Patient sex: F
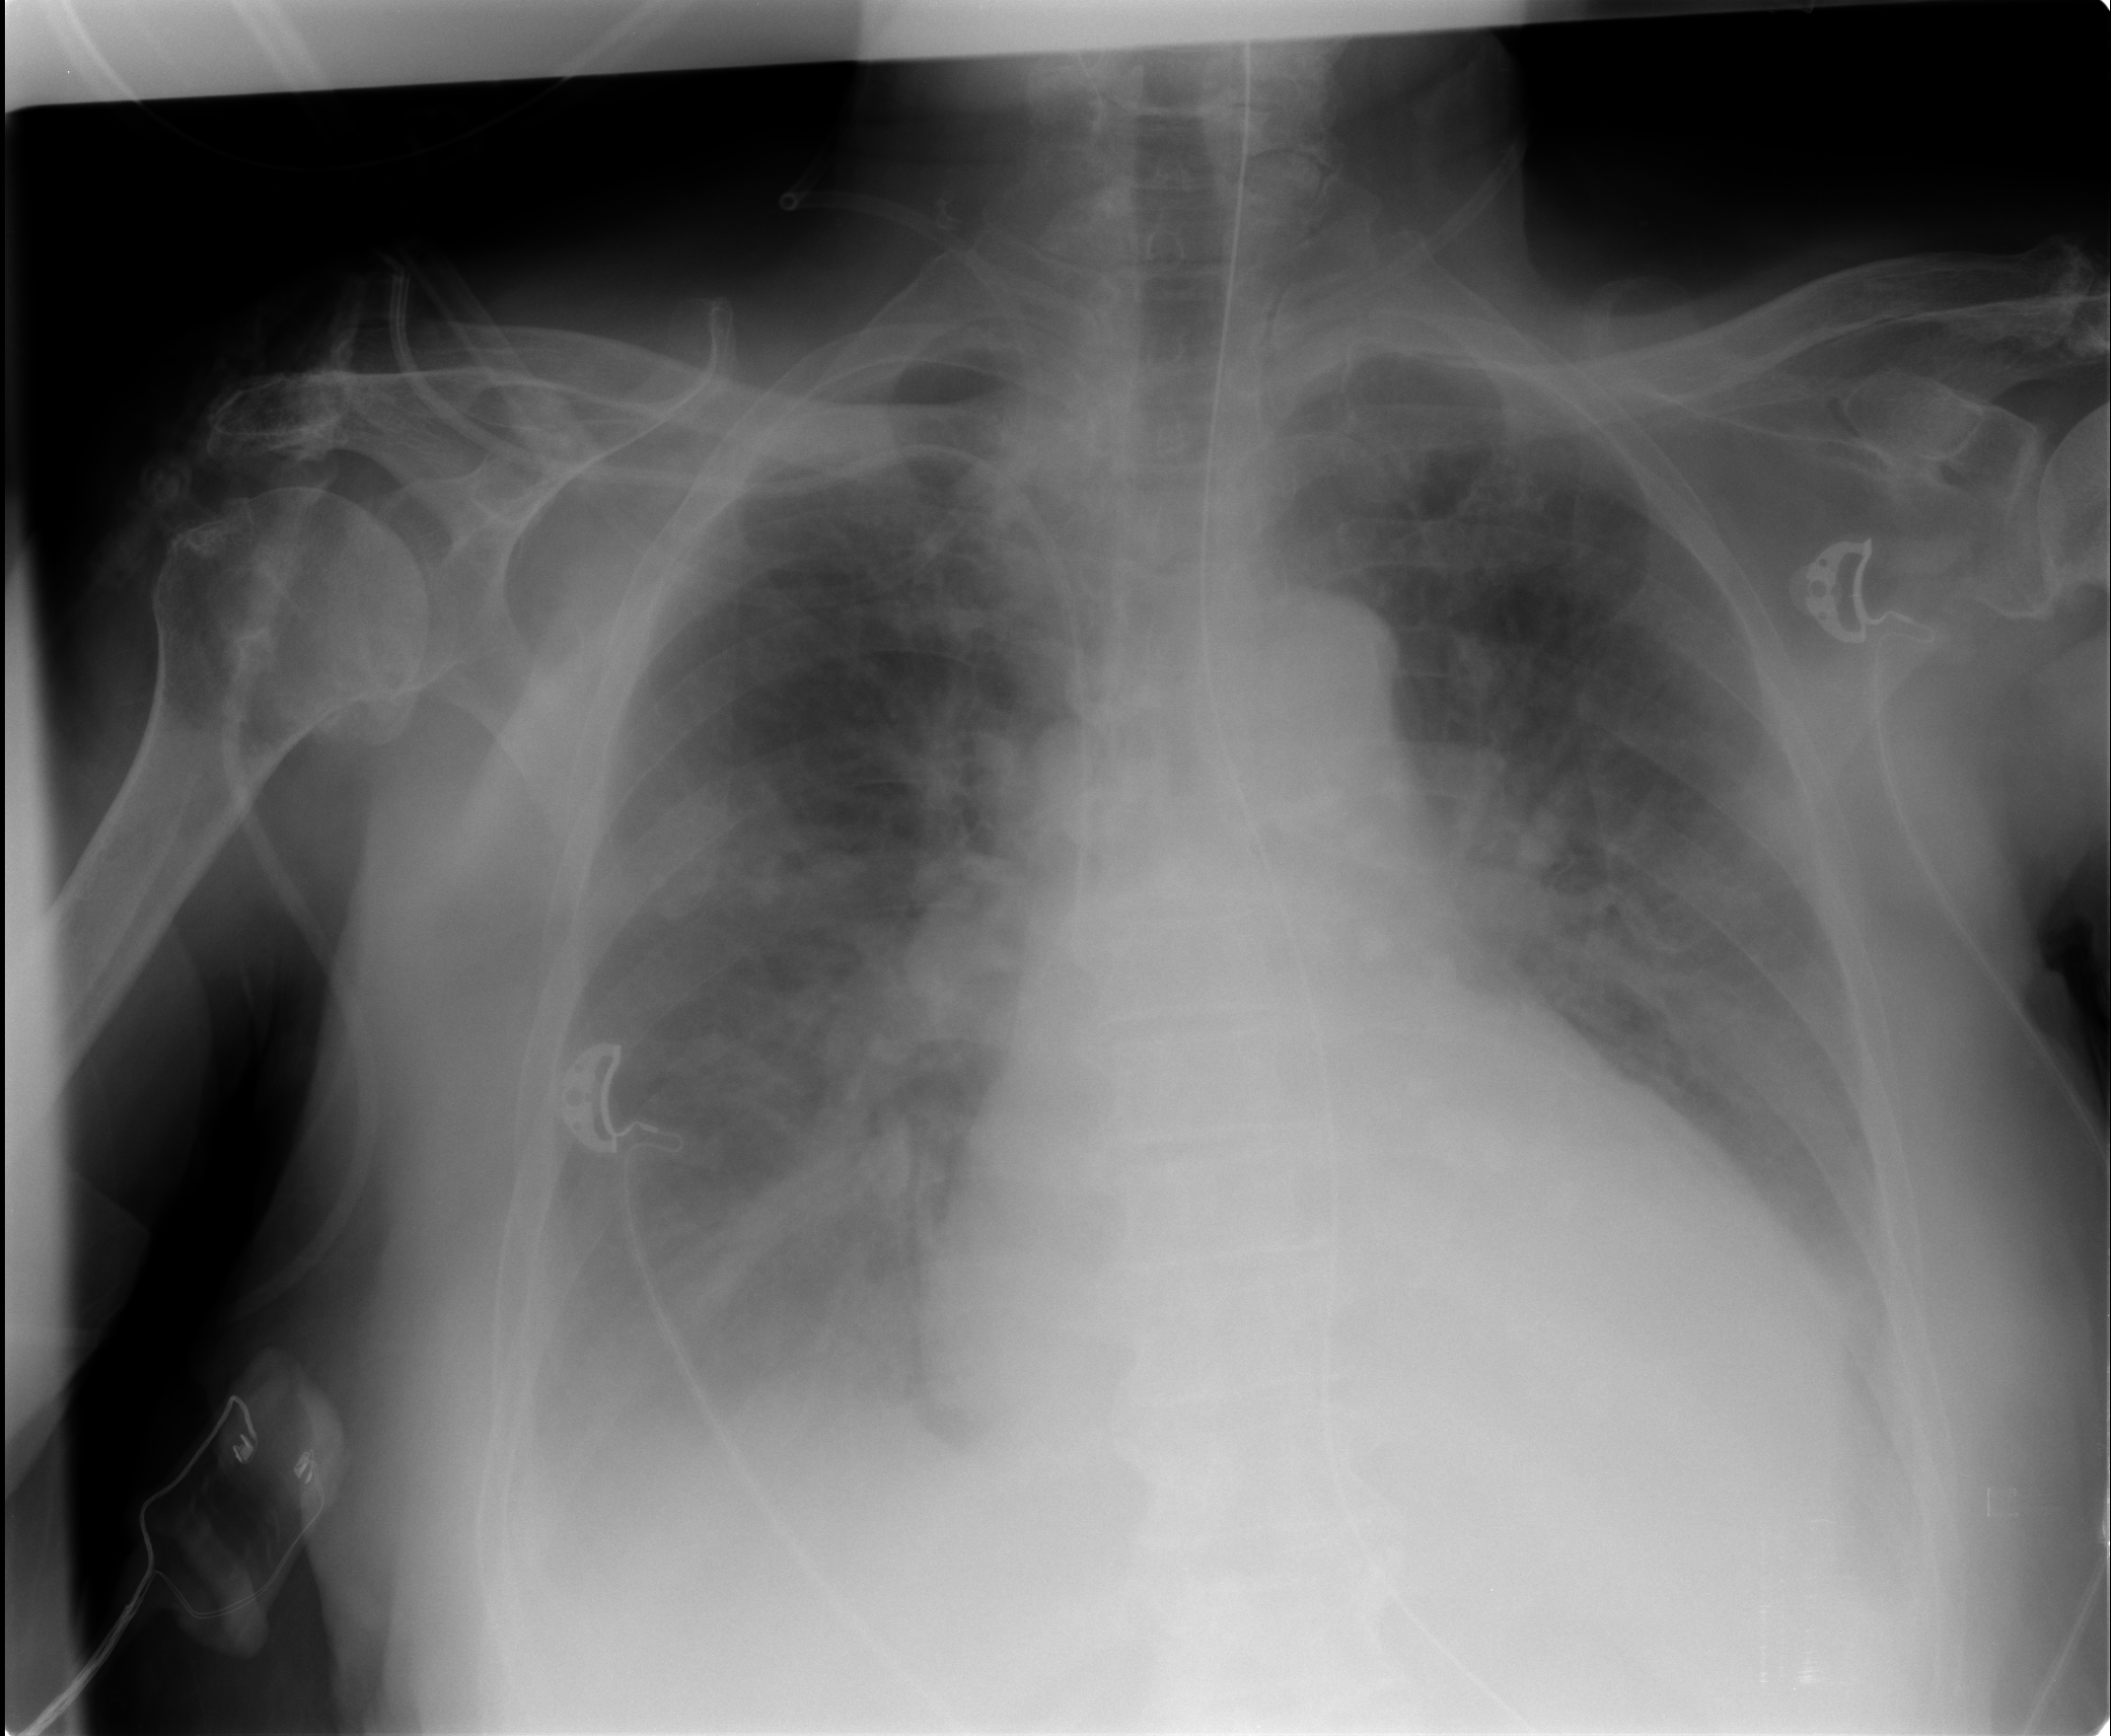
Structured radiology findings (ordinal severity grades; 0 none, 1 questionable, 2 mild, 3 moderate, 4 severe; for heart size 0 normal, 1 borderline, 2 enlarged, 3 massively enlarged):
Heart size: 3
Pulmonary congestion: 3
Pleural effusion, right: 2
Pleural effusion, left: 2
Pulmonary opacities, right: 3
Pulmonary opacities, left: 3
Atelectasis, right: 2
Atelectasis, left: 2